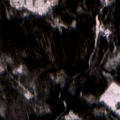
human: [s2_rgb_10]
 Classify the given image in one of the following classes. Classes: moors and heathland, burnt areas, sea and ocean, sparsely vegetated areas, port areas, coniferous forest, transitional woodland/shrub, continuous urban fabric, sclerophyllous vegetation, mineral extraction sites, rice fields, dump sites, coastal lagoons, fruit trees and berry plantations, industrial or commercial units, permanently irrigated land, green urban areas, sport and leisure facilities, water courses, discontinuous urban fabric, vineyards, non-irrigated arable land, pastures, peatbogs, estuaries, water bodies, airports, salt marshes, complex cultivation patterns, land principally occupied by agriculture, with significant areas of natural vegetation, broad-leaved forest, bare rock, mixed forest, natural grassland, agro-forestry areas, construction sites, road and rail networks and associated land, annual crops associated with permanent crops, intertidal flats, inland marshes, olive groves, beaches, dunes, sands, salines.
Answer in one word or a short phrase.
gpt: coniferous forest, mixed forest, transitional woodland/shrub